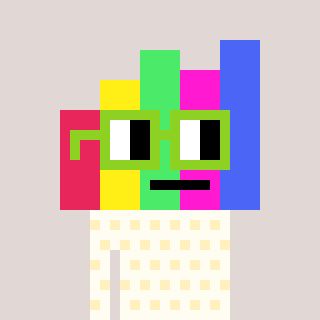
a pixel art character with square light green glasses, a bar chart-shaped head and a grayscale-colored body on a warm background